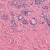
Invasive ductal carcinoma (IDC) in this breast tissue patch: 0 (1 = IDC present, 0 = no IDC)